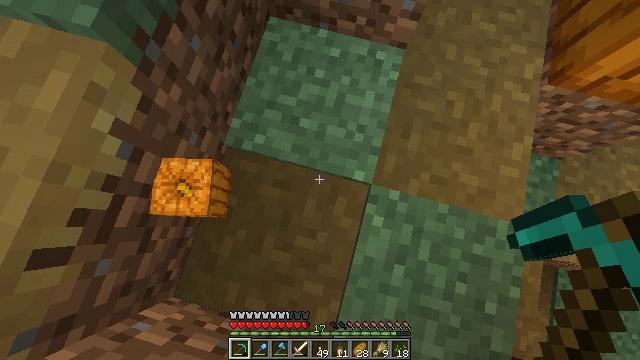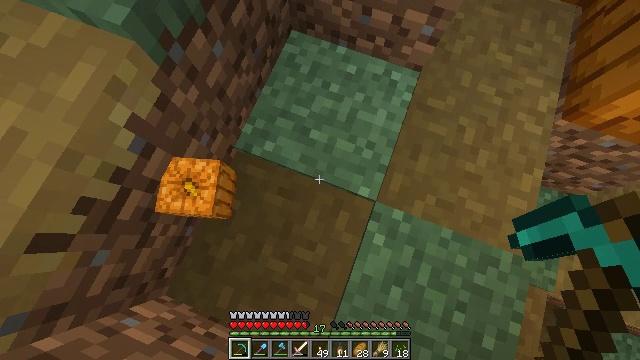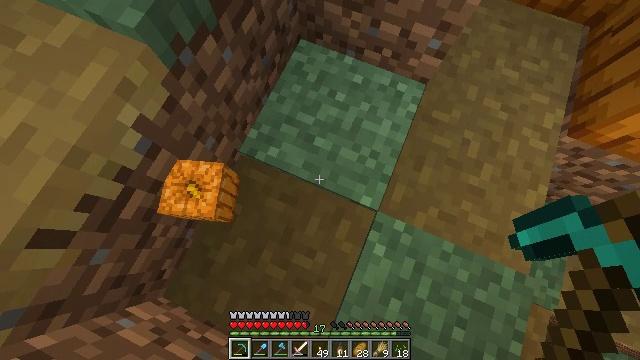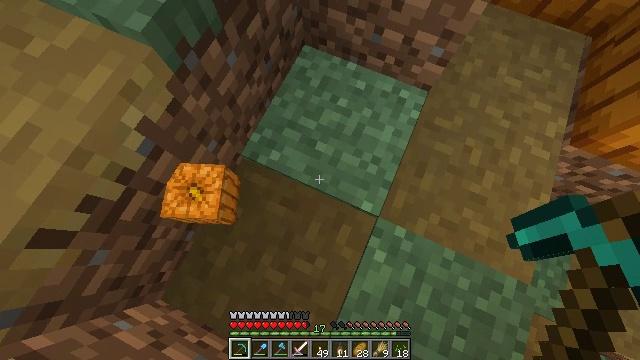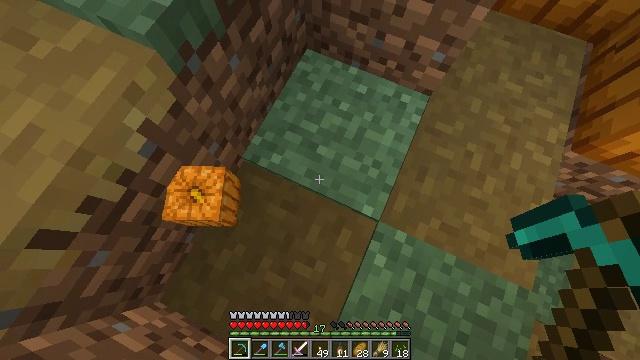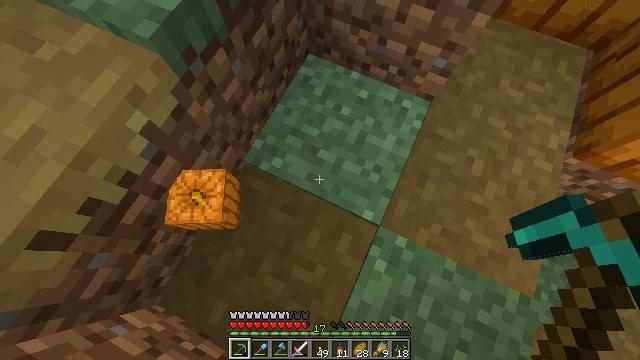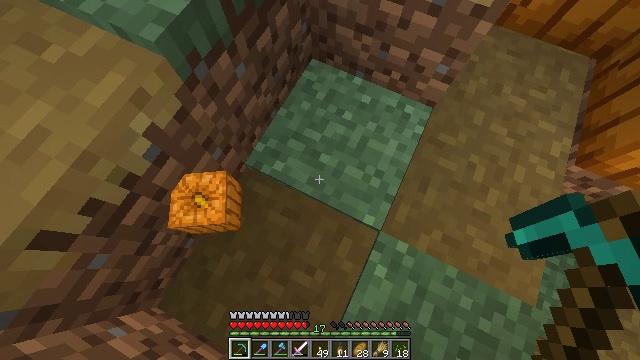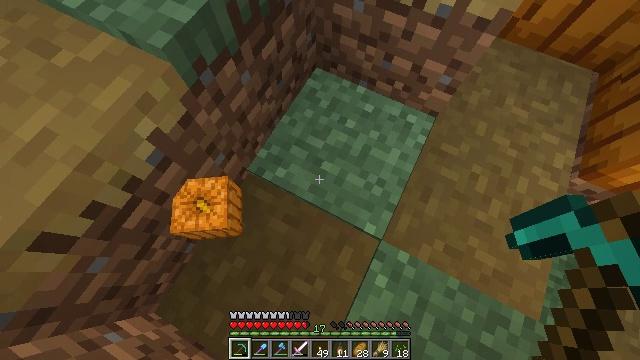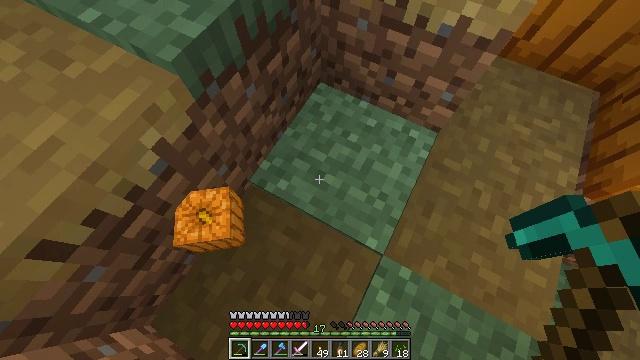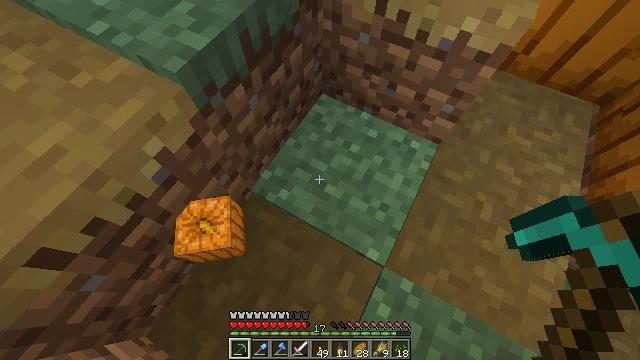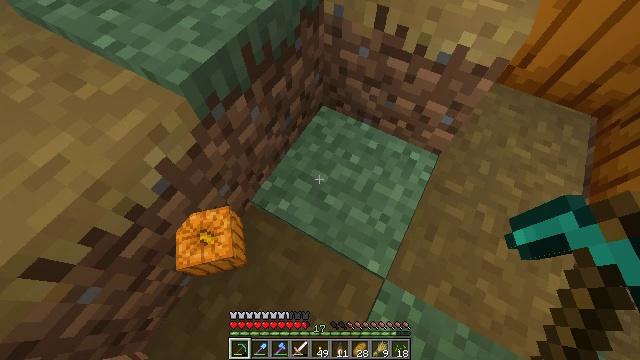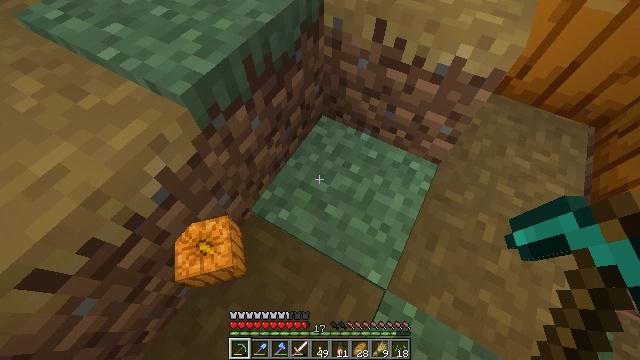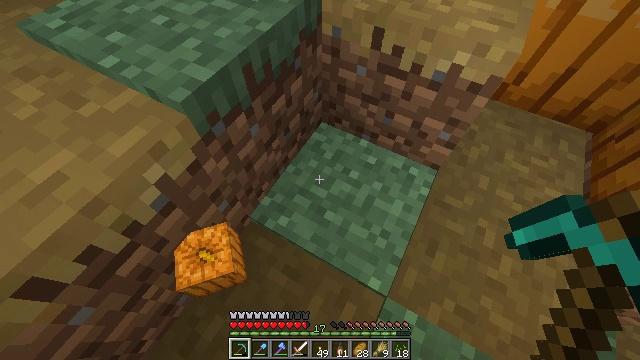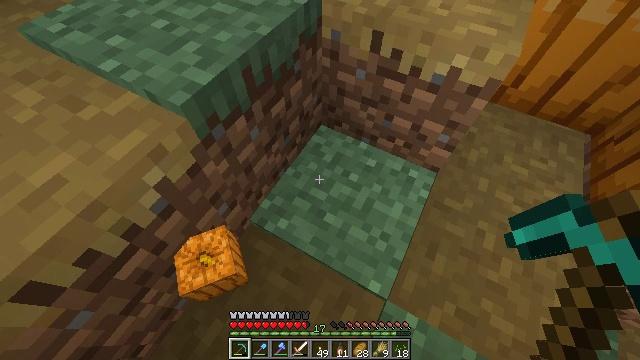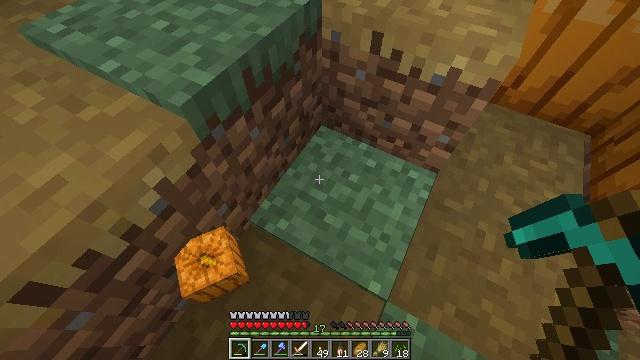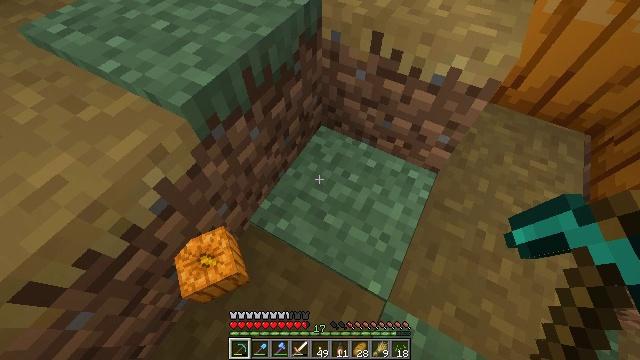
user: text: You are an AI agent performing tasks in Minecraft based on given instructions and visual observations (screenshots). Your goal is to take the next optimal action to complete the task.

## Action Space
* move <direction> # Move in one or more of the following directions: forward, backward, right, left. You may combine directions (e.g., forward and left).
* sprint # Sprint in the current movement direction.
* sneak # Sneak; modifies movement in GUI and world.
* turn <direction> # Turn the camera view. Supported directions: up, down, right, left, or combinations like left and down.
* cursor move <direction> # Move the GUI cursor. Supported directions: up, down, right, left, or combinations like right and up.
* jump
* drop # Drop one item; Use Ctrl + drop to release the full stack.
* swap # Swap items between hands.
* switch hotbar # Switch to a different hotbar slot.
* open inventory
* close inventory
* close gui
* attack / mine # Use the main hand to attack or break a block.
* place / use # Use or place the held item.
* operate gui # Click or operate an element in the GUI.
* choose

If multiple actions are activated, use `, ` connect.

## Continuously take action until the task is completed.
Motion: motion action
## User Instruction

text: Harvest a pumpkin from the field.
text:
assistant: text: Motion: turn left and up
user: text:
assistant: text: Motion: turn left and up
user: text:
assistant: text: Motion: turn left and up
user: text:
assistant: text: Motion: no_op
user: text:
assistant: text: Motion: no_op
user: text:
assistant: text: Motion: no_op
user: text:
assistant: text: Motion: turn left and up
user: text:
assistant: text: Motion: turn left and up
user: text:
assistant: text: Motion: turn up
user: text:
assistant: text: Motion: turn up
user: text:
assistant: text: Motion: turn up
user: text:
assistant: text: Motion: turn up
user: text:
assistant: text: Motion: no_op
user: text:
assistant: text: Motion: no_op
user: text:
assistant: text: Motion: no_op
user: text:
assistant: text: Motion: no_op
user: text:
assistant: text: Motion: no_op
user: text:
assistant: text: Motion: no_op
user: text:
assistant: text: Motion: no_op
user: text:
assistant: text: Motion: no_op
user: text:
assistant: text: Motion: no_op
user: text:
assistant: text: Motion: turn left
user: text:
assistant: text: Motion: turn left
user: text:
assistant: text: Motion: turn left
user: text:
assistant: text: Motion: turn left
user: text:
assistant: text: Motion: no_op
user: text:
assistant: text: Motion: open inventory
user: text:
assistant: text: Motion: open inventory
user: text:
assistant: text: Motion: open inventory
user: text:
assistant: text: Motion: open inventory